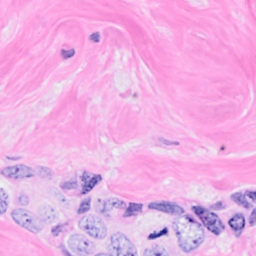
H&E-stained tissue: Breast